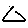
Label: triangle